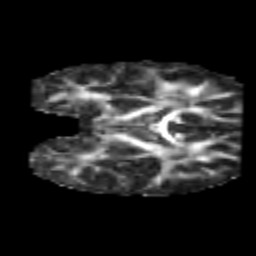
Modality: FA
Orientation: coronal
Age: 6
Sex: male
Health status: healthy